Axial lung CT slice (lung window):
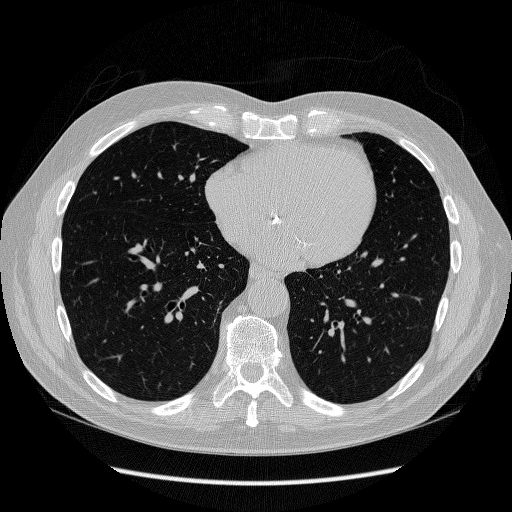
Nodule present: no